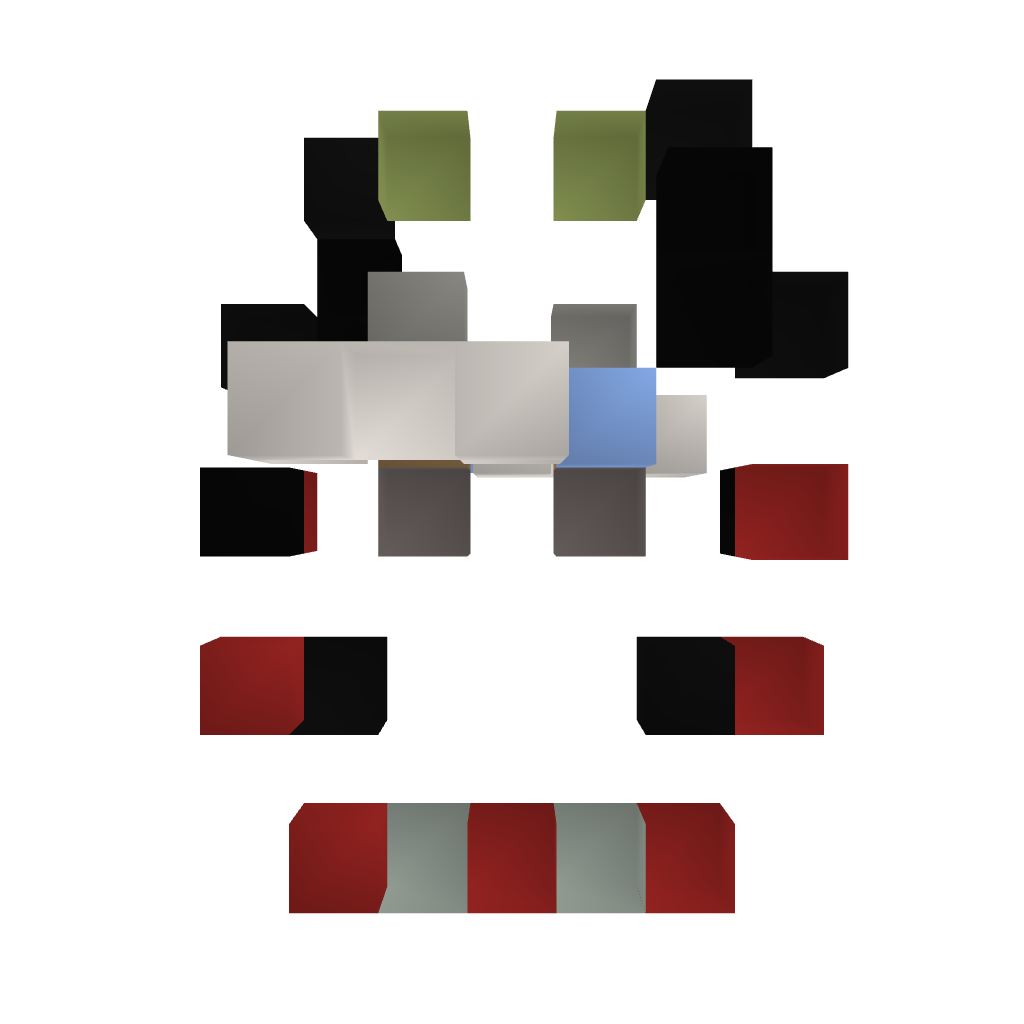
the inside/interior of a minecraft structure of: Fairtrade